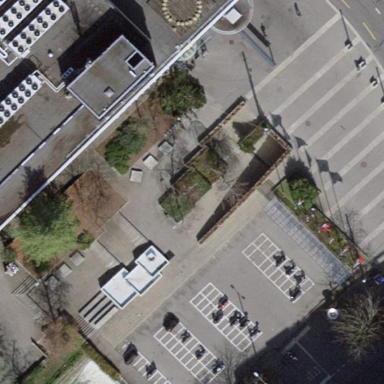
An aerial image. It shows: Pedestrian path with asphalt surface.